Question: I'm trying to make Restlet work with Jackson with the following Java code:
'''
public class HelloWorldResource extends ServerResource{
@Get("json")
public Todo represent()
{
Todo t = new Todo();
t.setId("1");
t.setDescription("hello");
t.setSummary("world");
return t;
}
//...
}
'''
When I run the program I get an error:
> java.lang.NoClassDefFoundError: org/codehaus/jackson/JsonFactory
These are the jars I'm using:

Why can't it find the dependencies?
I solved the problem by adding this <URL> to the classpath.
I'm still interested to know if there are some mistakes/redundancies in the jars I'm adding.
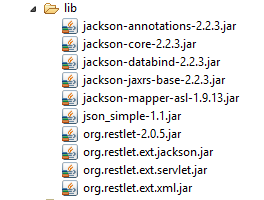
Answer: You should configure your application using Maven. That way, we will have automatically all required dependencies (included dependencies of dependencies transitively).
In your case, we could use something like that within your file 'pom.xml':
'''
<?xml version="1.0" encoding="UTF-8"?>
<project xmlns="http://maven.apache.org/POM/4.0.0"
xmlns:xsi="http://www.w3.org/2001/XMLSchema-instance"
xsi:schemaLocation="http://maven.apache.org/POM/4.0.0
http://maven.apache.org/xsd/maven-4.0.0.xsd">
<modelVersion>4.0.0</modelVersion>
<groupId>org.restlet</groupId>
<artifactId>restlet-maven-sample</artifactId>
<name>${project.artifactId}</name>
<packaging>war</packaging>
<version>1.0.0-snapshot</version>
<properties>
<restlet-version>2.3.1</restlet-version>
</properties>
<dependencies>
<dependency>
<groupId>org.restlet.jee</groupId>
<artifactId>org.restlet</artifactId>
<version>${restlet-version}</version>
</dependency>
<dependency>
<groupId>org.restlet.jee</groupId>
<artifactId>org.restlet.ext.jackson</artifactId>
<version>${restlet-version}</version>
</dependency>
<dependency>
<groupId>org.restlet.jee</groupId>
<artifactId>org.restlet.ext.servlet</artifactId>
<version>${restlet-version}</version>
</dependency>
<dependency>
<groupId>org.restlet.jee</groupId>
<artifactId>org.restlet.ext.xml</artifactId>
<version>${restlet-version}</version>
</dependency>
</dependencies>
<repositories>
<repository>
<id>maven-restlet</id>
<name>Public online Restlet repository</name>
<url>http://maven.restlet.com</url>
</repository>
</repositories>
</project>
'''
Hope it helps you,
Thierry